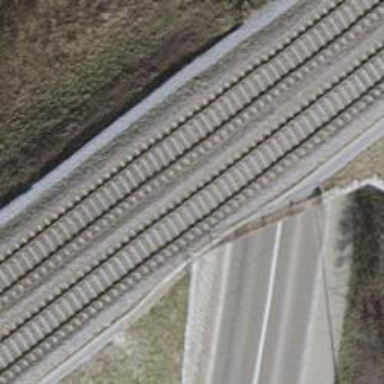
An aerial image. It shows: Railway bridge with electrified contact line. There is one track on the bridge.